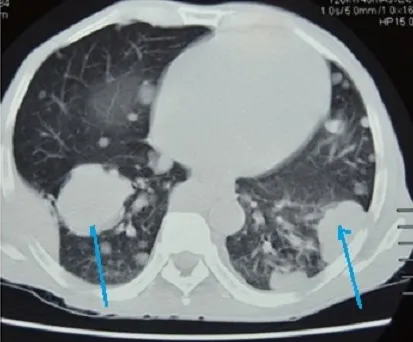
Chest CT Scan of showing lung masses (blue arrows) and multiple nodules consistent with metastatic lung disease from Hepatocellcarcinoma.
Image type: radiology (ct)